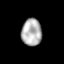
Tissue: lung
Cell type: Epithelial cells
Senescence score: 0.2351
Nuclear area (px): 535
Mean DAPI intensity: 177.479